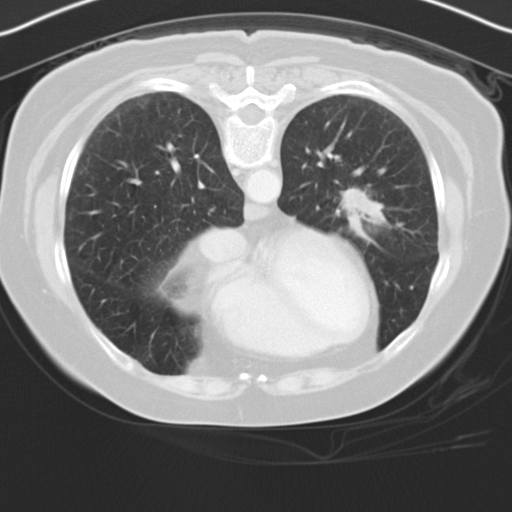
Survival: Short